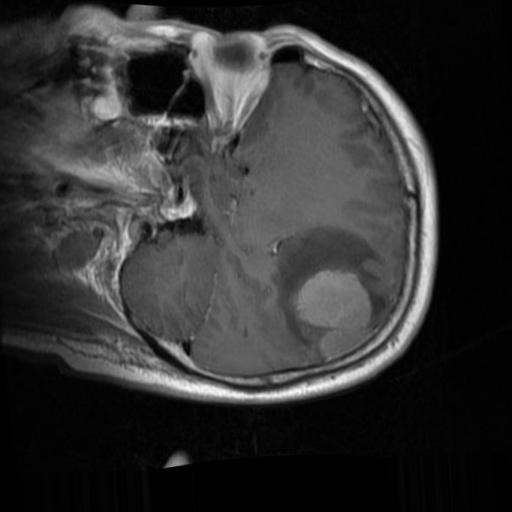
Label: brain_menin